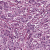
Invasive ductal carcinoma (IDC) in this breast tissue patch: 1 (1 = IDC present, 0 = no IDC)